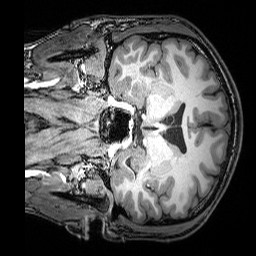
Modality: T1w
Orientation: coronal
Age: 21
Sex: male
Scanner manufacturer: siemens
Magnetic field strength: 3 T
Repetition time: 2.53 s
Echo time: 0.00388 s